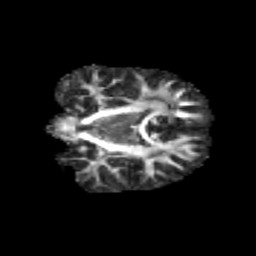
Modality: FA
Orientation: coronal
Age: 10
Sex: male
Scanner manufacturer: siemens
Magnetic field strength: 3 T
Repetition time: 3.8 s
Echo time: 0.07 s